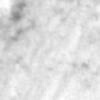
Label: no_change